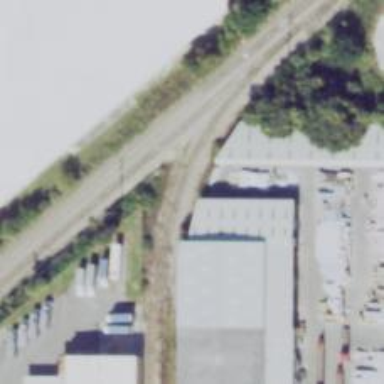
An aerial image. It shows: Disused railway spur service.